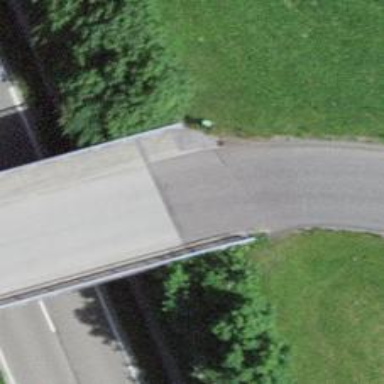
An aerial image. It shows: Unclassified road with concrete surface that goes over bridge. There is separate sidewalk alongside the road.